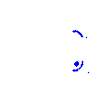
Particle: electron